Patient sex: F
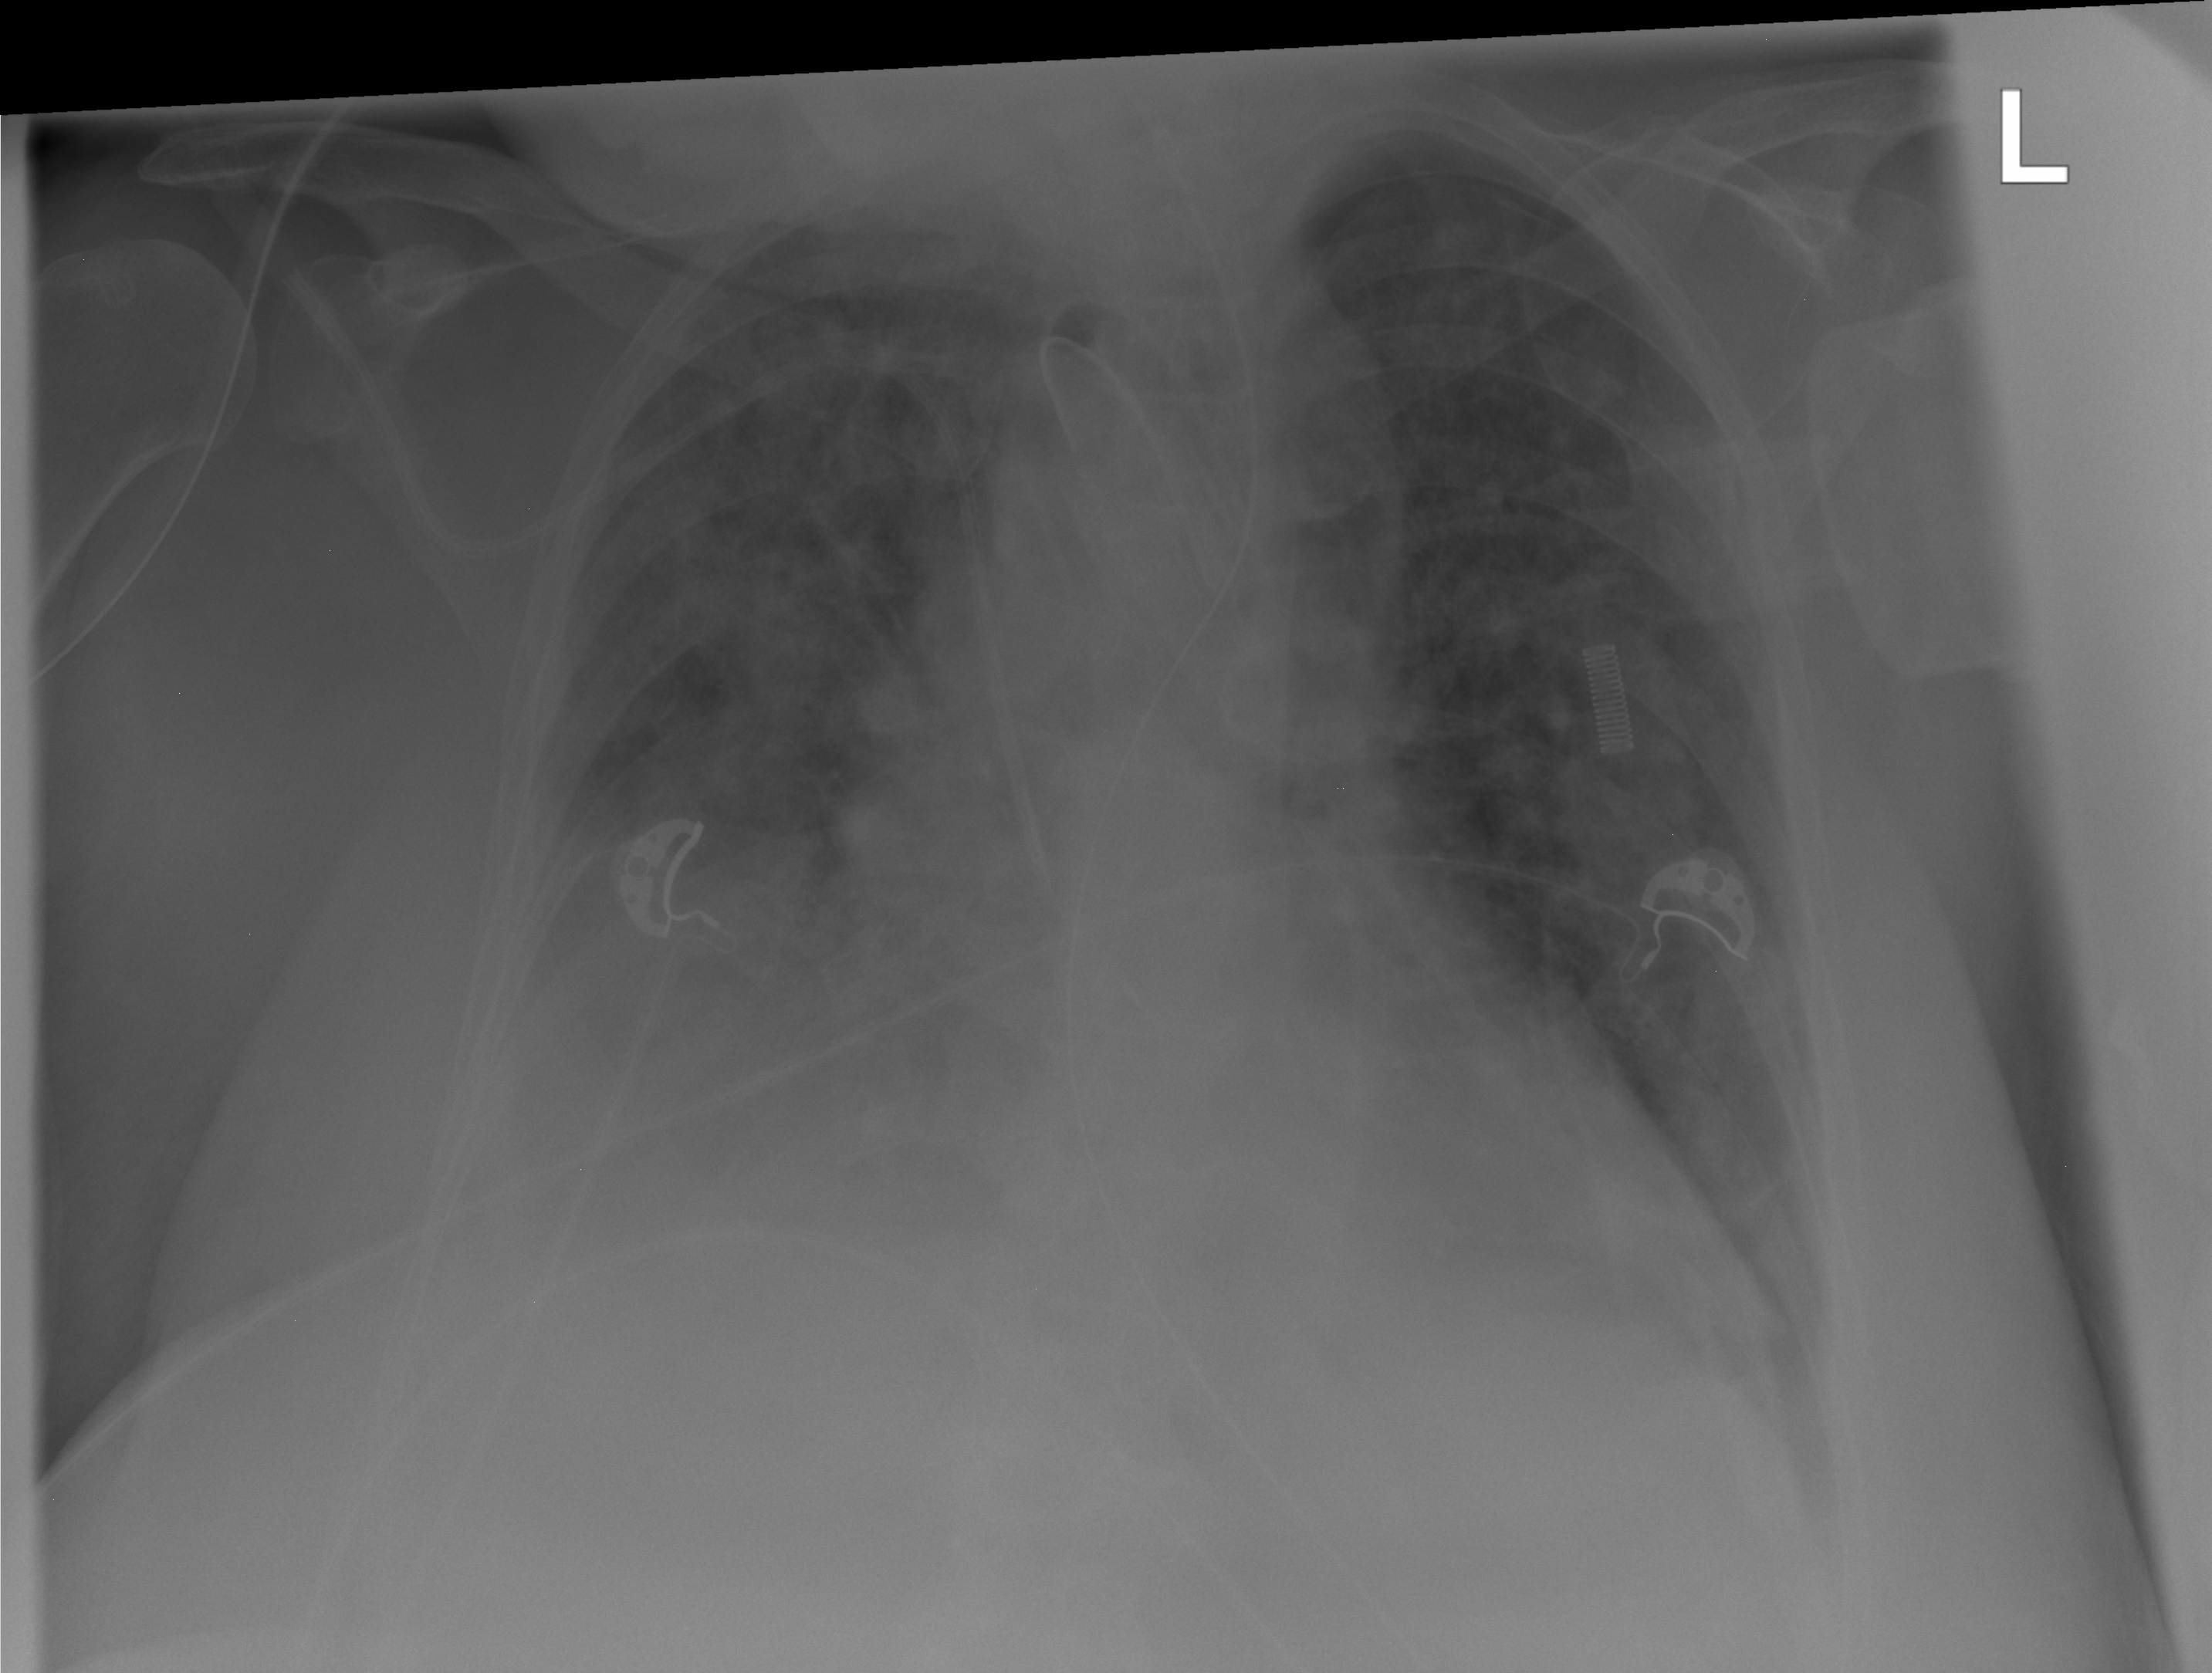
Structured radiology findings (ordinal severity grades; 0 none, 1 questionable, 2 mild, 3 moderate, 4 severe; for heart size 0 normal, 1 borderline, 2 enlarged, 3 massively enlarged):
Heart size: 2
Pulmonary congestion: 2
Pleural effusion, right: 3
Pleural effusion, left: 0
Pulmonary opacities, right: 2
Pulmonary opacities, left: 2
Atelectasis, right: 2
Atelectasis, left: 0